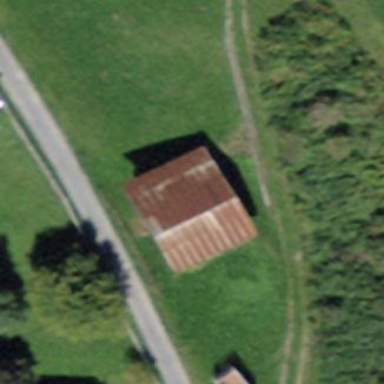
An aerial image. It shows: Barn.